Question: '''
$(document).ready(function() {
$('.taskStatus').text(function(n, oldcontent) {
if (oldcontent == "Done") return "<a href='blah.com'>Click Here</a>";
});
});
<span id="taskStatus_34" class="taskStatus">Done</span>
'''
Why does the above code display the following on my webpage
Screenshot below:

Browser: Chrome 6.0.472.55
jQuery: 1.4.1
Edit: Apparently, it works for p (paragraph) tags, but not for divs and spans.
Edit: Using mcgrailm's answer, I ended up using the following code:
'''
$('.taskStatus').each(function() {
if ($(this).text() == 'Done') $(this).html("<a href='blah.com'>Click Here</a>");
});
'''
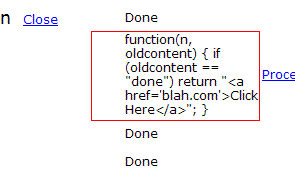
Answer: because the text() expects a string
so you could do
'''
$('.taskStatus').each(function(){
if($(this).text()== 'Done') $(this).text("<a href='blah.com'>Click Here</a>");
});
'''
EDIT
you should change this line
'''
if (oldcontent == "Done") return "<a href='blah.com'>Click Here</a>";
'''
to
'''
if (oldcontent == "Done") return '<a href="blah.com">Click Here</a>'
'''